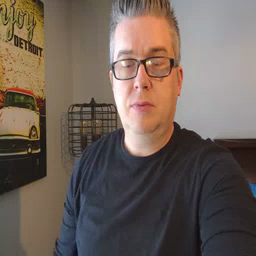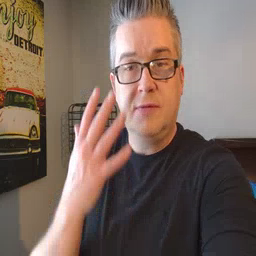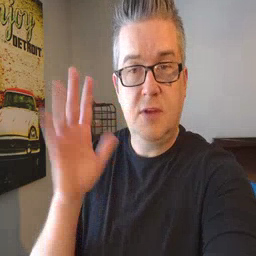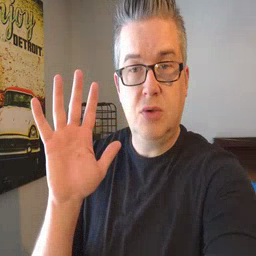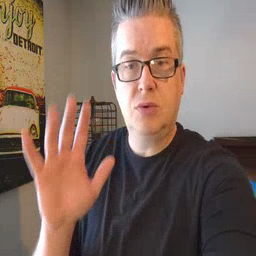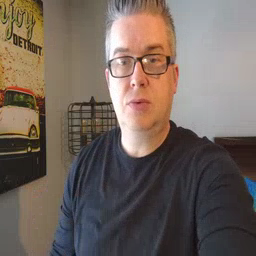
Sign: finish